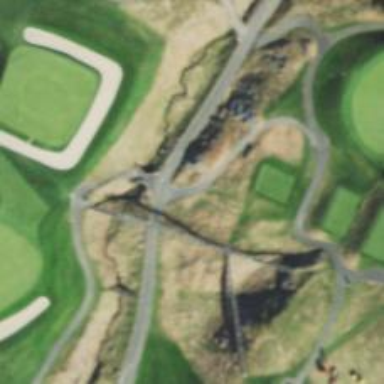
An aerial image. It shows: Path used for both walking and golf.